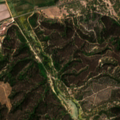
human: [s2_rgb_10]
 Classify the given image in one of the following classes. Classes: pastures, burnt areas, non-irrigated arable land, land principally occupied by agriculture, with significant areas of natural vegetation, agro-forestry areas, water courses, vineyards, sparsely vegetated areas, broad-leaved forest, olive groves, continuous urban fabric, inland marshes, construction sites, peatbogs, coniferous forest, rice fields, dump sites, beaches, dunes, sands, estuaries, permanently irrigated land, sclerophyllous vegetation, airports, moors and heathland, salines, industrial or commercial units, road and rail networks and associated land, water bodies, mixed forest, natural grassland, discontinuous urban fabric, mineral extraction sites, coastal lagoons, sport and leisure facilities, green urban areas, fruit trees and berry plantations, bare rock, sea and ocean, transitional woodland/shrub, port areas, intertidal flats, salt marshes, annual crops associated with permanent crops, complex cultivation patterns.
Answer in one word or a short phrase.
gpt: rice fields, broad-leaved forest, transitional woodland/shrub